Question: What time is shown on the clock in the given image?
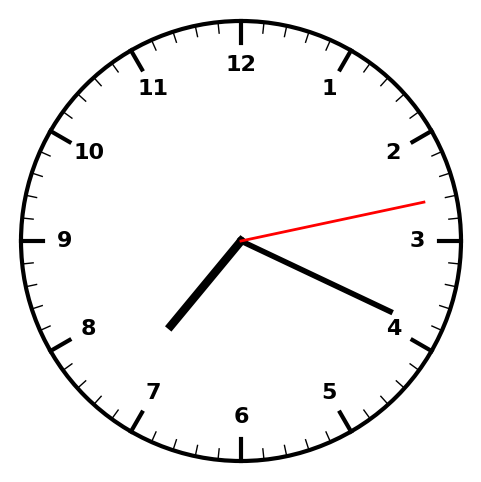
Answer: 07:19:13